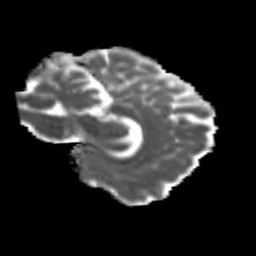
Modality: MD
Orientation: sagittal
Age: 26
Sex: female
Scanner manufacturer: siemens
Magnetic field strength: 3 T
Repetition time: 3.5 s
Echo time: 0.113 s